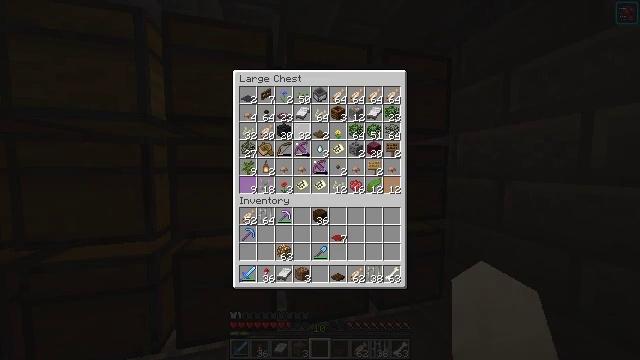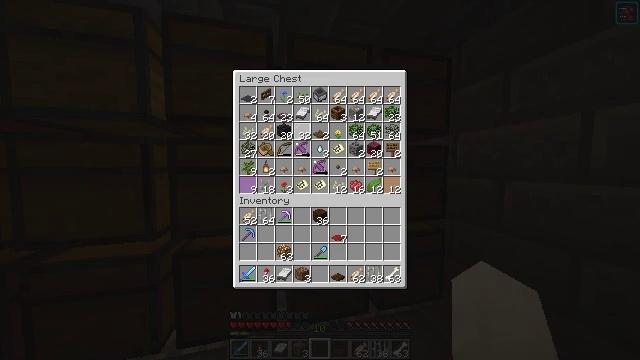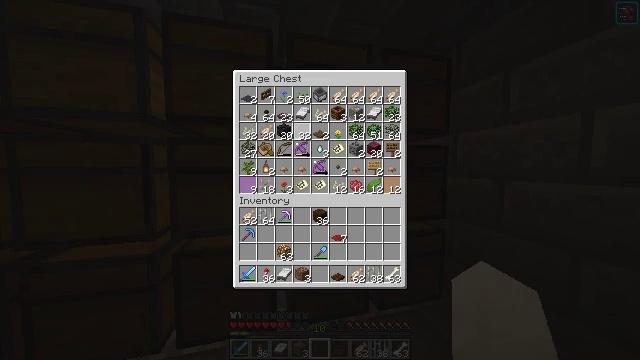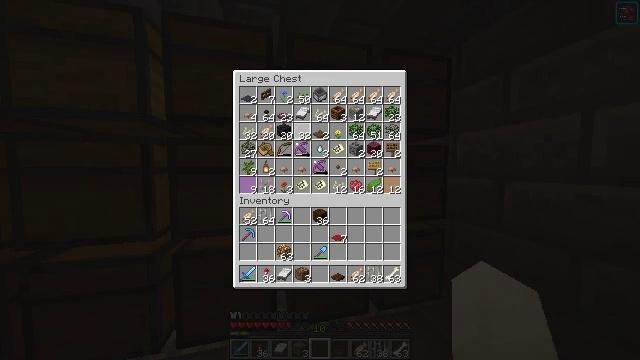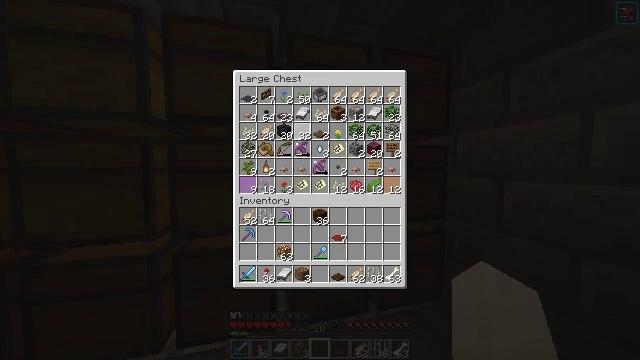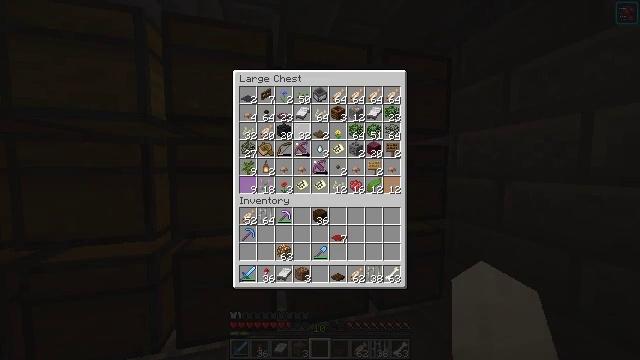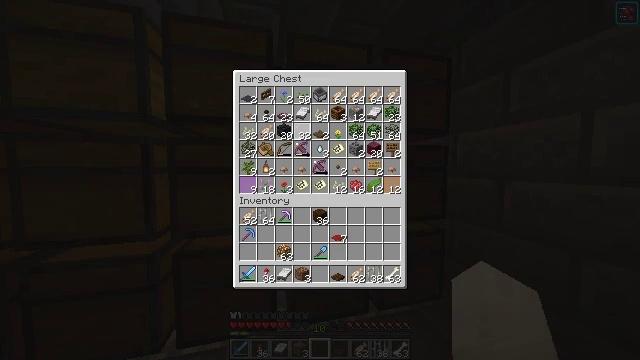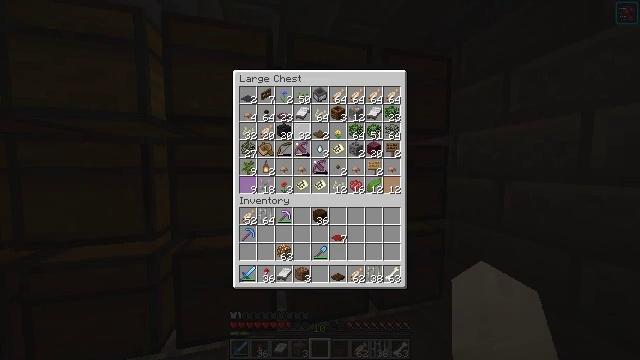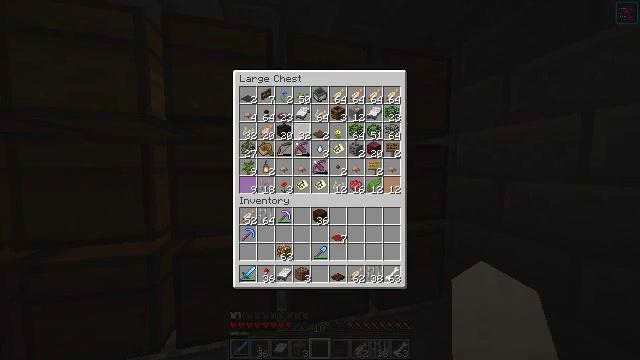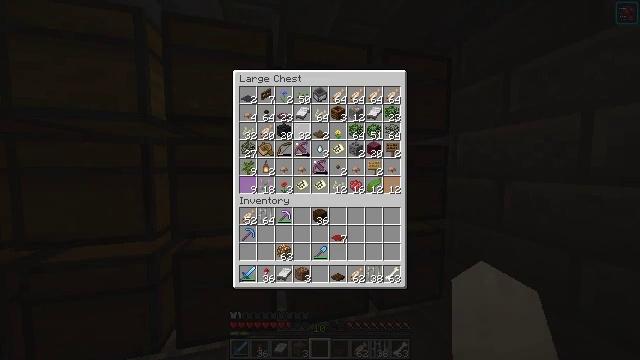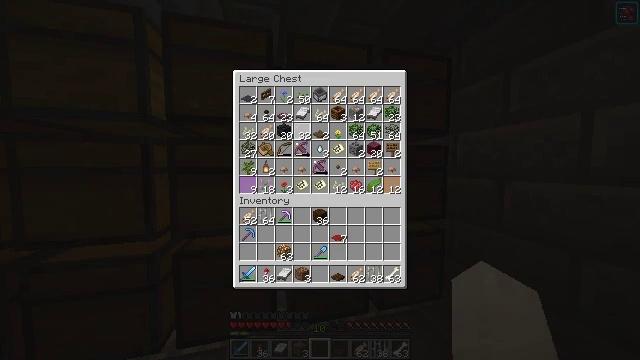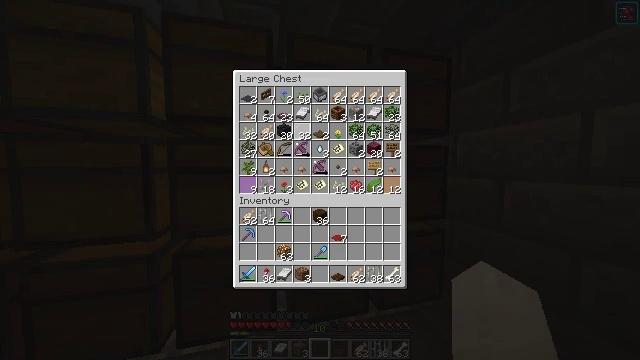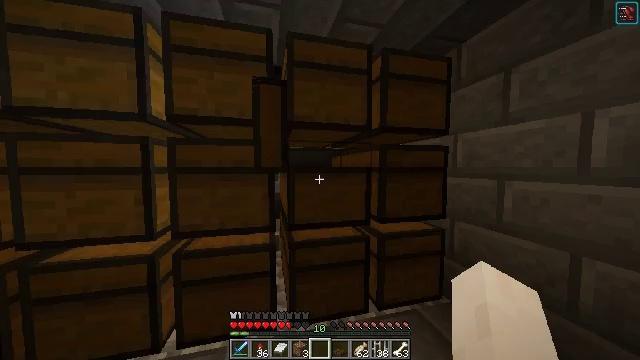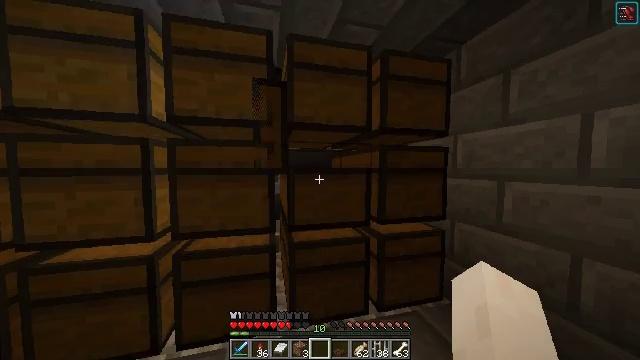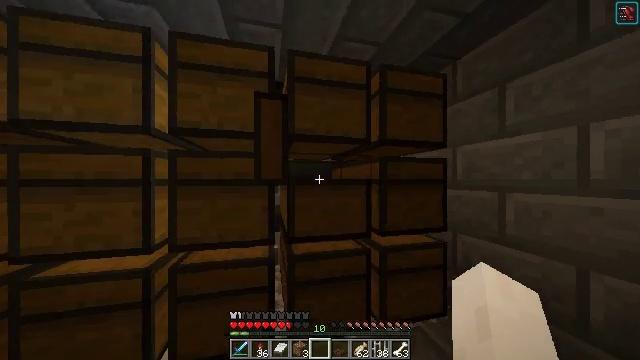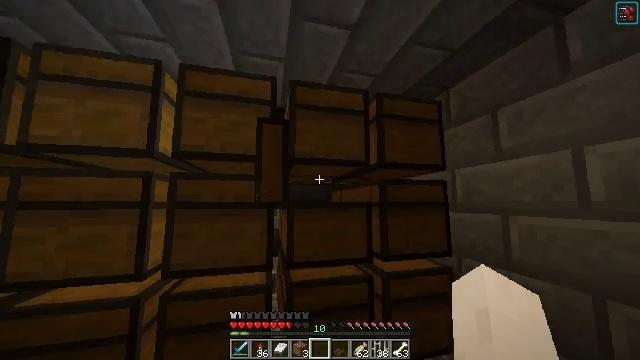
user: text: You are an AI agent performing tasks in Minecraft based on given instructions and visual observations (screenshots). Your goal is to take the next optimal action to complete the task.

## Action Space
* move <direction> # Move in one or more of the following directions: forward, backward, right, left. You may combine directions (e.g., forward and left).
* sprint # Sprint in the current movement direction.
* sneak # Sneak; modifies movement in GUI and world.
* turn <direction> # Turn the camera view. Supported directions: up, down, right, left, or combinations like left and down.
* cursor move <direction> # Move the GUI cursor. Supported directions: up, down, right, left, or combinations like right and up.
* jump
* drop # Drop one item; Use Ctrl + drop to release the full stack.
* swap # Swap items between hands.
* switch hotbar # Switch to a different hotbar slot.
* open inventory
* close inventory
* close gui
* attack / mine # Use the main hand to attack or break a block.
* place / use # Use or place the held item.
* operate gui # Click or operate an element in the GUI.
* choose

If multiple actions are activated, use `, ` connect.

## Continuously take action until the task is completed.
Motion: motion action
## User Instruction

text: Remove kelp and place it on the ground.
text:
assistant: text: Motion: no_op
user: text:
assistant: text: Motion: no_op
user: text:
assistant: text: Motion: no_op
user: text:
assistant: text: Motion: no_op
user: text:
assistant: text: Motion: no_op
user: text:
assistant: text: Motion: no_op
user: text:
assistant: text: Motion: no_op
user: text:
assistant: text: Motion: no_op
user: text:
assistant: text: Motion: no_op
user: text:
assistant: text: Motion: no_op
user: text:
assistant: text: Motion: no_op
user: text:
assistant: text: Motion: no_op
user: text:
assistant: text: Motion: close gui
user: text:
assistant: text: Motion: turn up
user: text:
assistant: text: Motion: turn up
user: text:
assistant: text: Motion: turn up
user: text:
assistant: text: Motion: turn left and up
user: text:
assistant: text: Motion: use / place
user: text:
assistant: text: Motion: use / place
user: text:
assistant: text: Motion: no_op
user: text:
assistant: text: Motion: no_op
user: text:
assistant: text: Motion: no_op
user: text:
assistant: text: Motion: open gui
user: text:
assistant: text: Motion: no_op
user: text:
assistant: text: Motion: no_op
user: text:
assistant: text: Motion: no_op
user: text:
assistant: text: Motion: no_op
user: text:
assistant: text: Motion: no_op
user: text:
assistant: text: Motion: cursor move right and down
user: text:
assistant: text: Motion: cursor move right and down